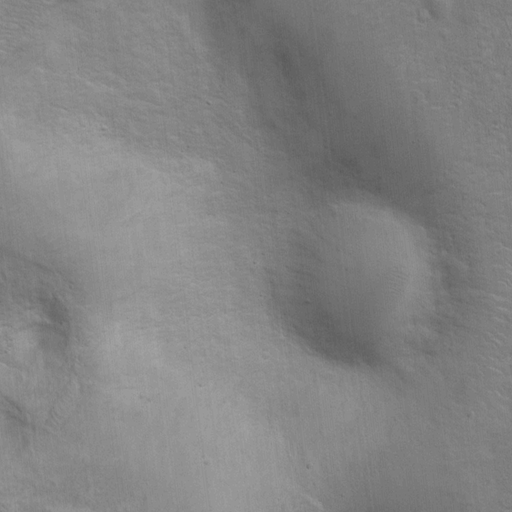
Objects detected: cone, cone, cone